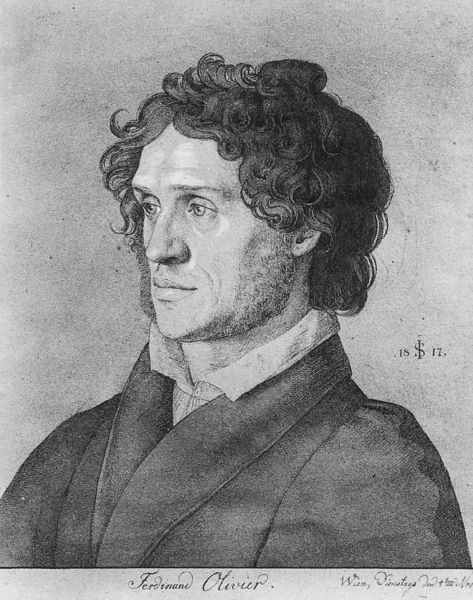
Titel: Bildnis Ferdinand Olivier
Künstler: Julius Schnorr von Carolsfeld
Institution: Berlin, Staatliche Museen, Kupferstichkabinett
Schlagwörter: mann, weiß, grau, mund, nase, profil, schwarz, anzug, bart, hemd, jacke, jung, augen, bluse, kragen, portrait, porträt, mantel, lippen, locken, ohren, schön, grafik, ernst, links, druck, radierung, stich, seite, ferdinand, teuer, große nase, starrer blick, blick in die ferne, lockige haare, 1817, ferdinand olivier, olivier, derdinand